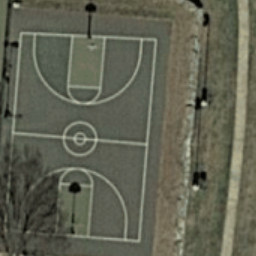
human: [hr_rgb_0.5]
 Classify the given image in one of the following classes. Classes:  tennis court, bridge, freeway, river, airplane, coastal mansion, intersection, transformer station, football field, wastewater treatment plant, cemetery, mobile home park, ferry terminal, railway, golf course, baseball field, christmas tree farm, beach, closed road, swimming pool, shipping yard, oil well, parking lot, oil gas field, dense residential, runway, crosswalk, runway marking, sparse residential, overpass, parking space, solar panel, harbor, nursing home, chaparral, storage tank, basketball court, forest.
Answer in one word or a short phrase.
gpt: basketball court